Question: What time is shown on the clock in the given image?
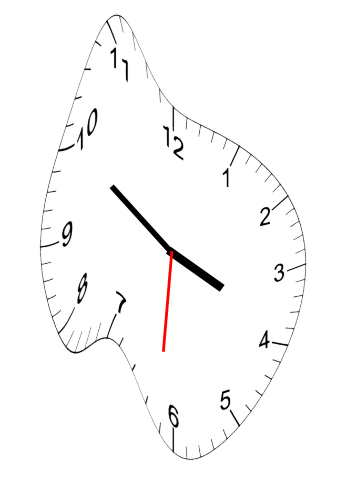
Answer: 03:50:31